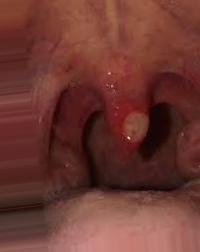
Condition: Mouth Ulcer